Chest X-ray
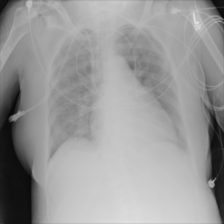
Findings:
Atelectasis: negative
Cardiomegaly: negative
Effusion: negative
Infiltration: negative
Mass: negative
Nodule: negative
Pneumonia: negative
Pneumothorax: negative
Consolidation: negative
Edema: negative
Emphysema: negative
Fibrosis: negative
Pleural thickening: negative
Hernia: negative